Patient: sex M, age 81
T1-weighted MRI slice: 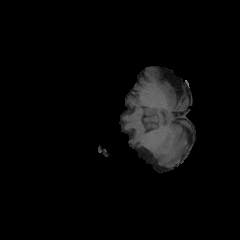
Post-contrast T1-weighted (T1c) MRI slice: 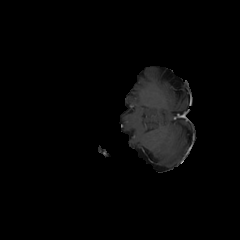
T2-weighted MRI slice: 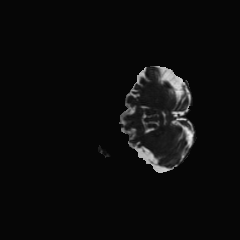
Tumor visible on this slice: no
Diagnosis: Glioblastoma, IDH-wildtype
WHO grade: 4